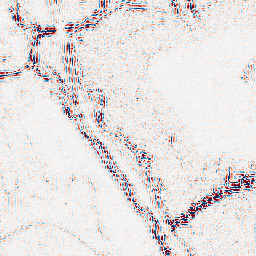
Category: wavelet
Decomposition family: wavelet_reverse_biorthogonal
Decomposition parameters: wavelet: rbio4.4
level: 2
Upsampling method: quintic
Upsampling parameters: scale: 8
Upsampling scale: 8